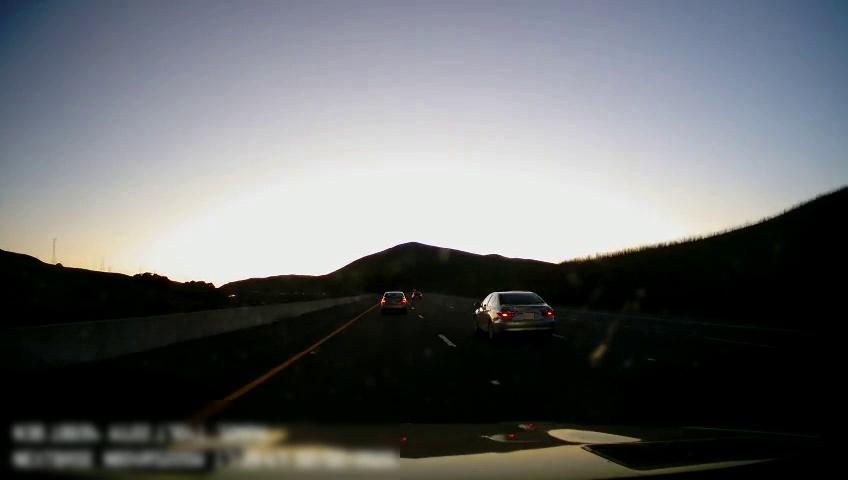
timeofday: Day
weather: Sunny
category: Drivable Space
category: Vehicles | Car
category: Vehicles | Car
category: Vehicles | Car
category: Lanes | Alternate Lane
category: Lanes | Current Lane
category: Lanes | Current Lane
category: Lanes | Alternate Lane
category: Lanes | Alternate Lane